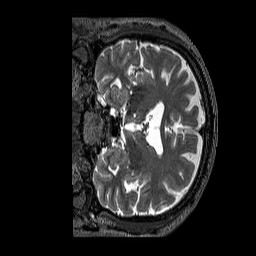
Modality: T2w
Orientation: coronal
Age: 58
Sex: male
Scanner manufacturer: siemens
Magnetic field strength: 3 T
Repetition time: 3.2 s
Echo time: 0.567 s